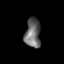
Tissue: prostate
Cell type: T cells
Senescence score: 0.7088
Nuclear area (px): 453
Mean DAPI intensity: 105.894